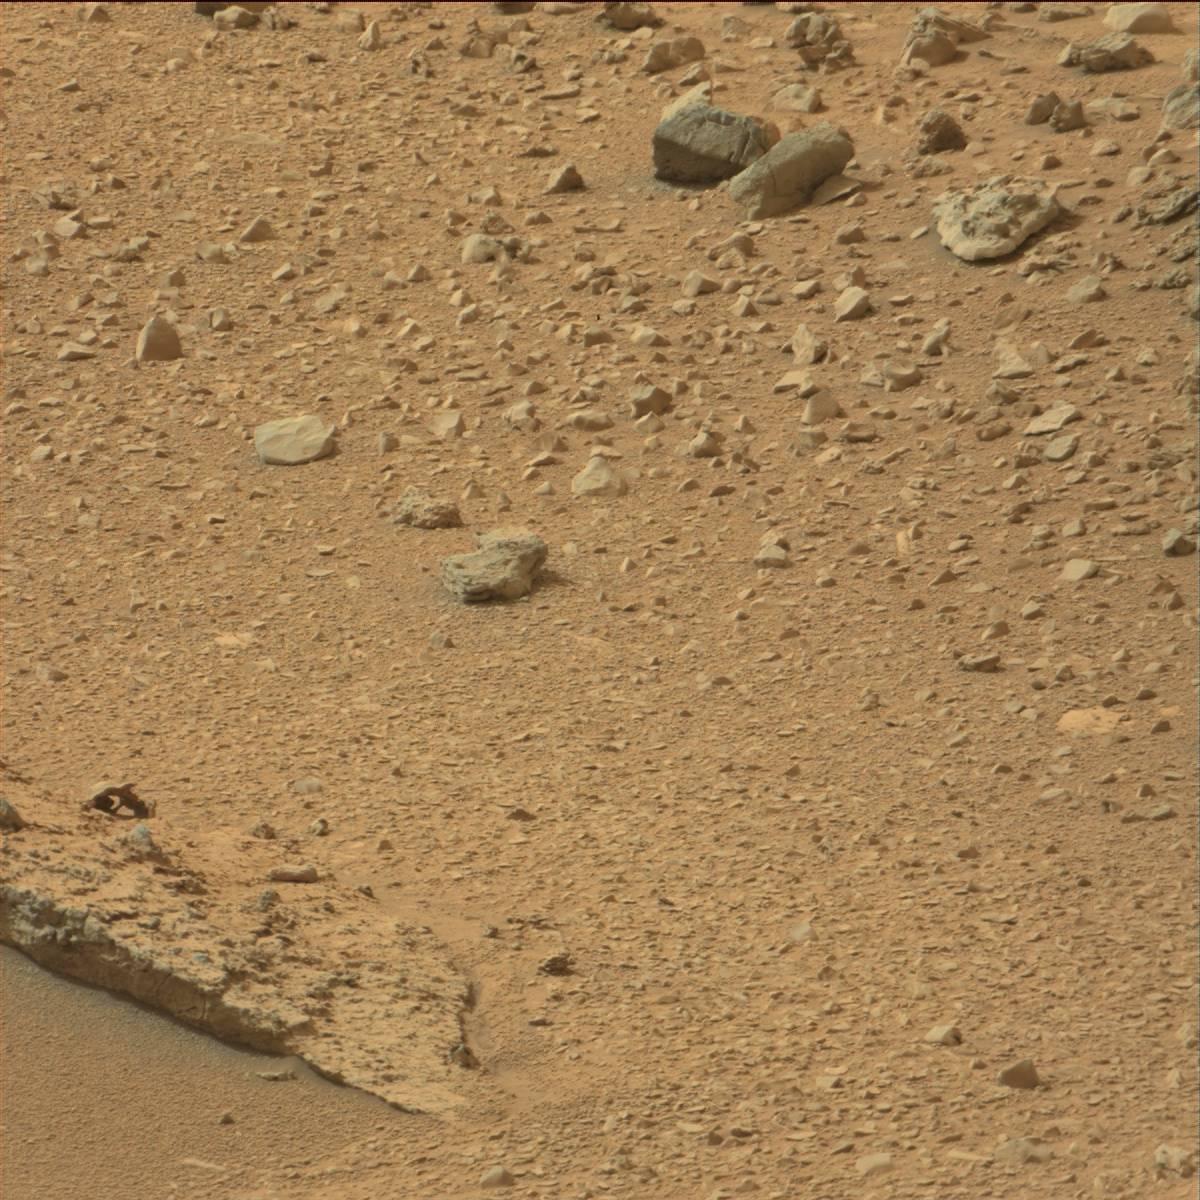
Terrain classes present: Bedrock, Rock, Sand / Soil